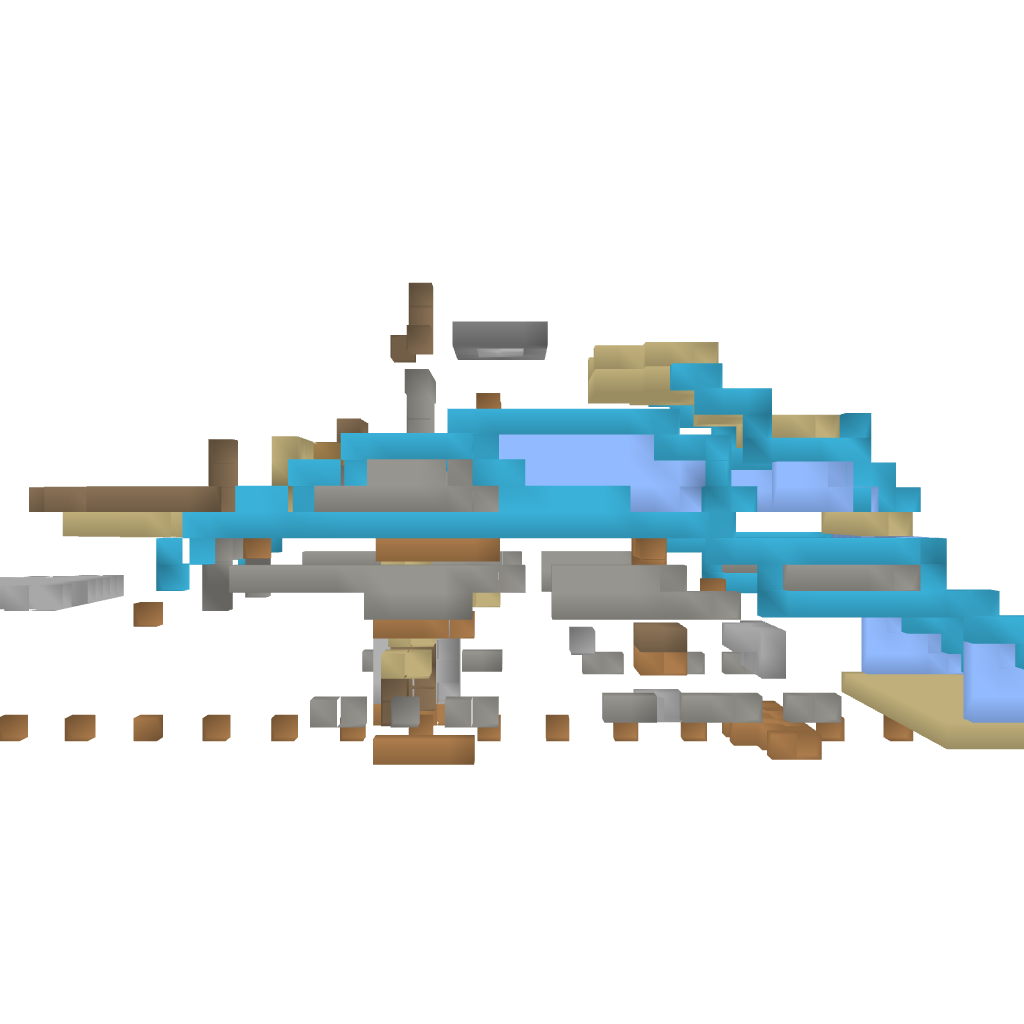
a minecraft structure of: Yaht (Ecl1pse8) 1.7.2